Current action and preconditions to check: path_clear

Your task: For each precondition in the list above, predict whether it will hold at this action.

Consider the current scene as observed from the mobile robot's camera, and analyze the predicted future states of all dynamic agents (e.g., people, animals, vehicles, or any moving entities) within the NEXT SECOND.

IMPORTANT: Only answer "very likely" if you are absolutely certain—based on strong, clear evidence—that a dynamic agent will violate the precondition in the predicted future state. Do NOT answer "very likely" for unlikely, ambiguous, or low-probability risks.

Ask yourself for each precondition: Is there a high probability, with clear and convincing evidence, that the predicted future states of any dynamic agent will interfere with the predicted future state of the currently executing action within the NEXT SECOND, causing that precondition to fail?

Assess the risk level based on these predictions. Use "likely" or "very likely" if motions create a clear risk of interference.

Use "neutral" or "improbable" if agents are nearby but their predicted paths are clearly diverging or non-conflicting.

Failure Risk Categories: "very improbable", "improbable", "neutral", "likely", "very likely"

Answer Format: Output ONLY the probability_of_failure value from these categories: "very improbable", "improbable", "neutral", "likely", "very likely"

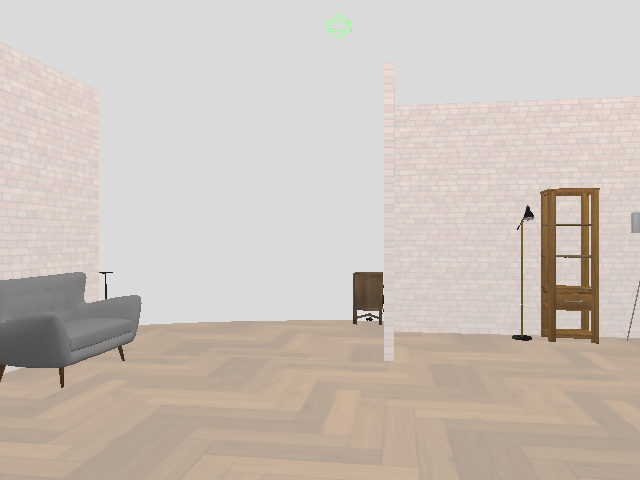

Answer: very improbable